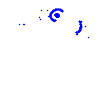
Particle: electron